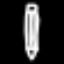
Label: pencil